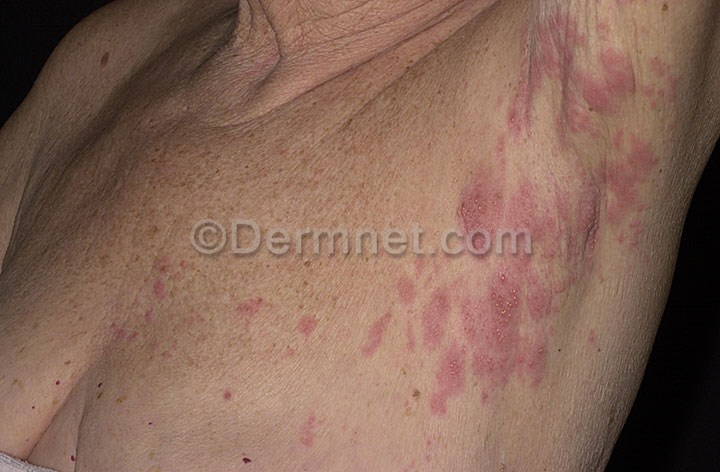
Disease: Warts Molluscum and other Viral Infections